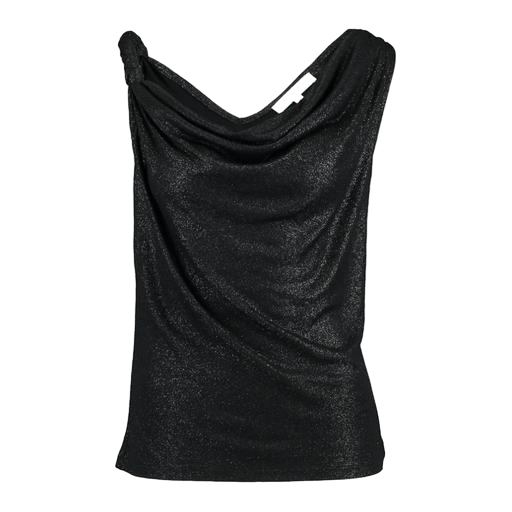
black cowl-neck top, sleeveless cowl-neck top only macy, black lurex top, white background